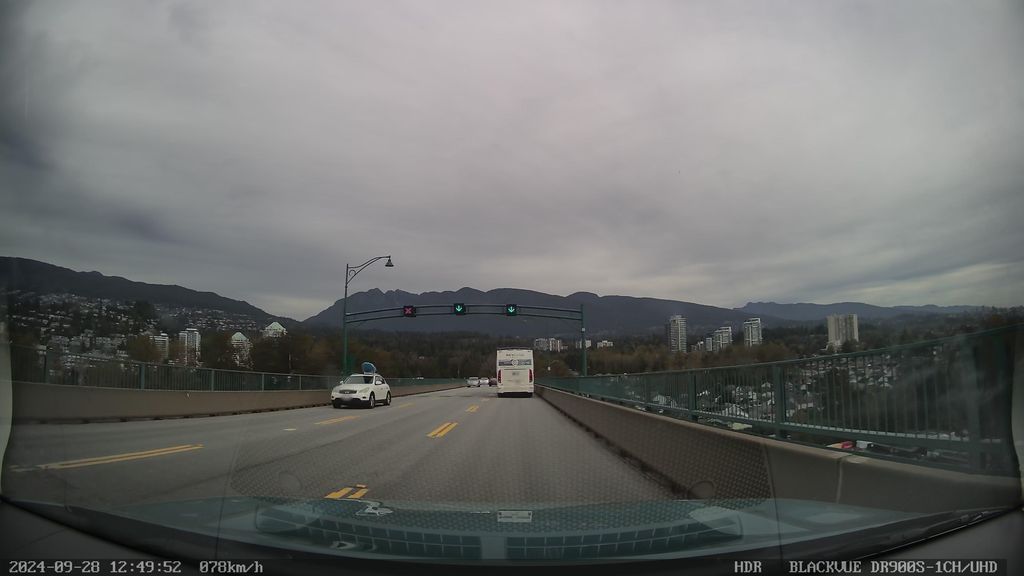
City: vancouver